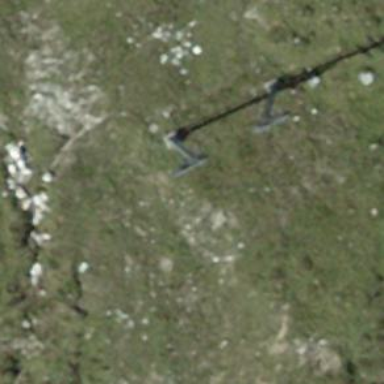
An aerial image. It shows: Pylon used for aerialway.